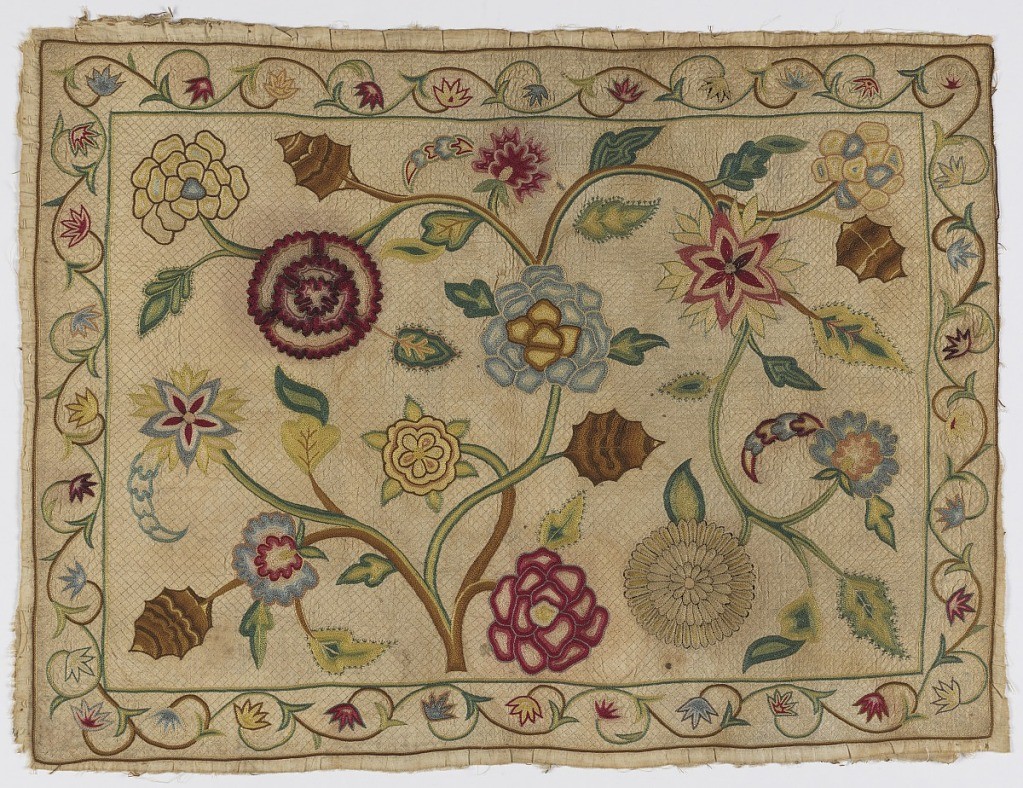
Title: Pillow cover
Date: ca. 1700
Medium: silk on cotton Technique: chain, back, knot and stem stitch embroidery on plain weave; quilted
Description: Horizontal panel filled with fantastic flower heads, leaves, spreading branches of a small flowering tree, narrow border on four sides with running floral scroll. In polychrome silk chain stitch on undyed cotton ground with fine quilting in beige silk outline stitch on diamond framework. Details in knot, buttonhole, outline sittch.